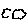
Label: cloud